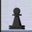
Piece: bP